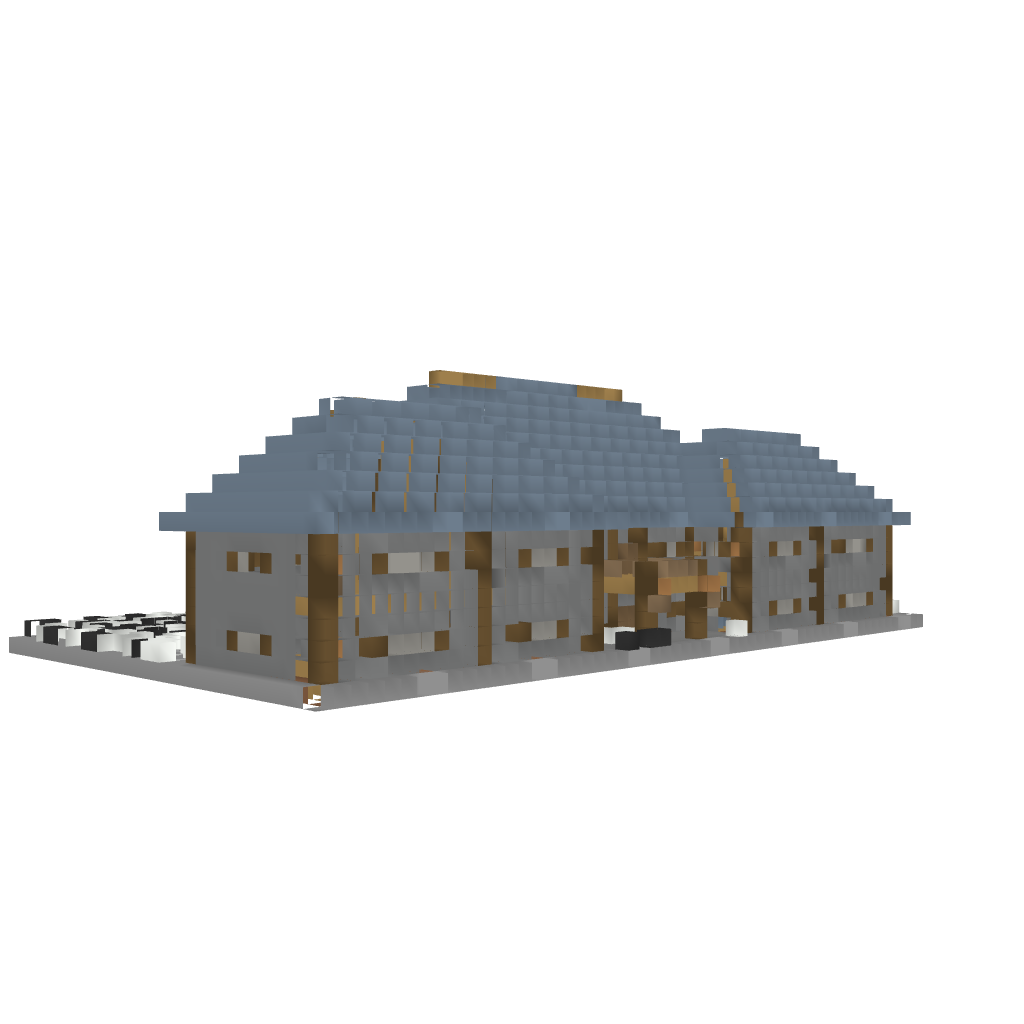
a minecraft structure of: Medeival Mansion